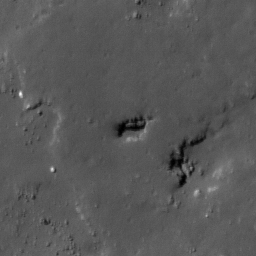
Pit: Fraunhofer G 1
Host crater: Fraunhofer G
Host type: impact_melt
Lunar coordinates: latitude -38.5, longitude 58.364